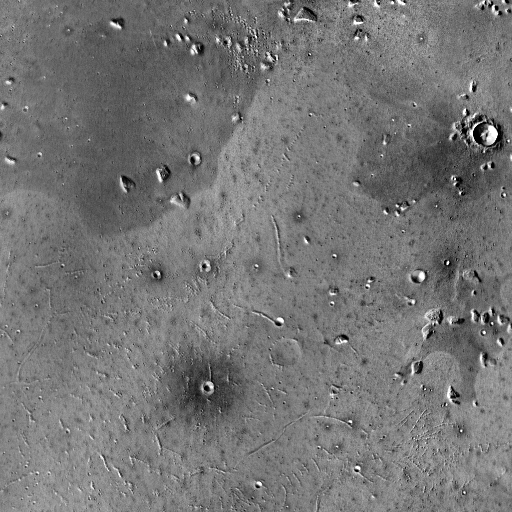
Crater classes present: Background, Other, Buried, Secondary